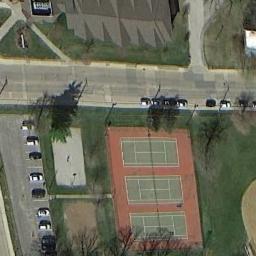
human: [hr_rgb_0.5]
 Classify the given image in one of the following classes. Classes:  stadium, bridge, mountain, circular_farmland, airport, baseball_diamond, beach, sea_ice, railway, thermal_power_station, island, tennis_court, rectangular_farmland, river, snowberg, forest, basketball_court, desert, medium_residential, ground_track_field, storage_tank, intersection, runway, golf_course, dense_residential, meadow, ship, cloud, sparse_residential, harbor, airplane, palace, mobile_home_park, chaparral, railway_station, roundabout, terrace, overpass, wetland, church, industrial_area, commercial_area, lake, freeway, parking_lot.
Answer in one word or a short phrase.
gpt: tennis_court